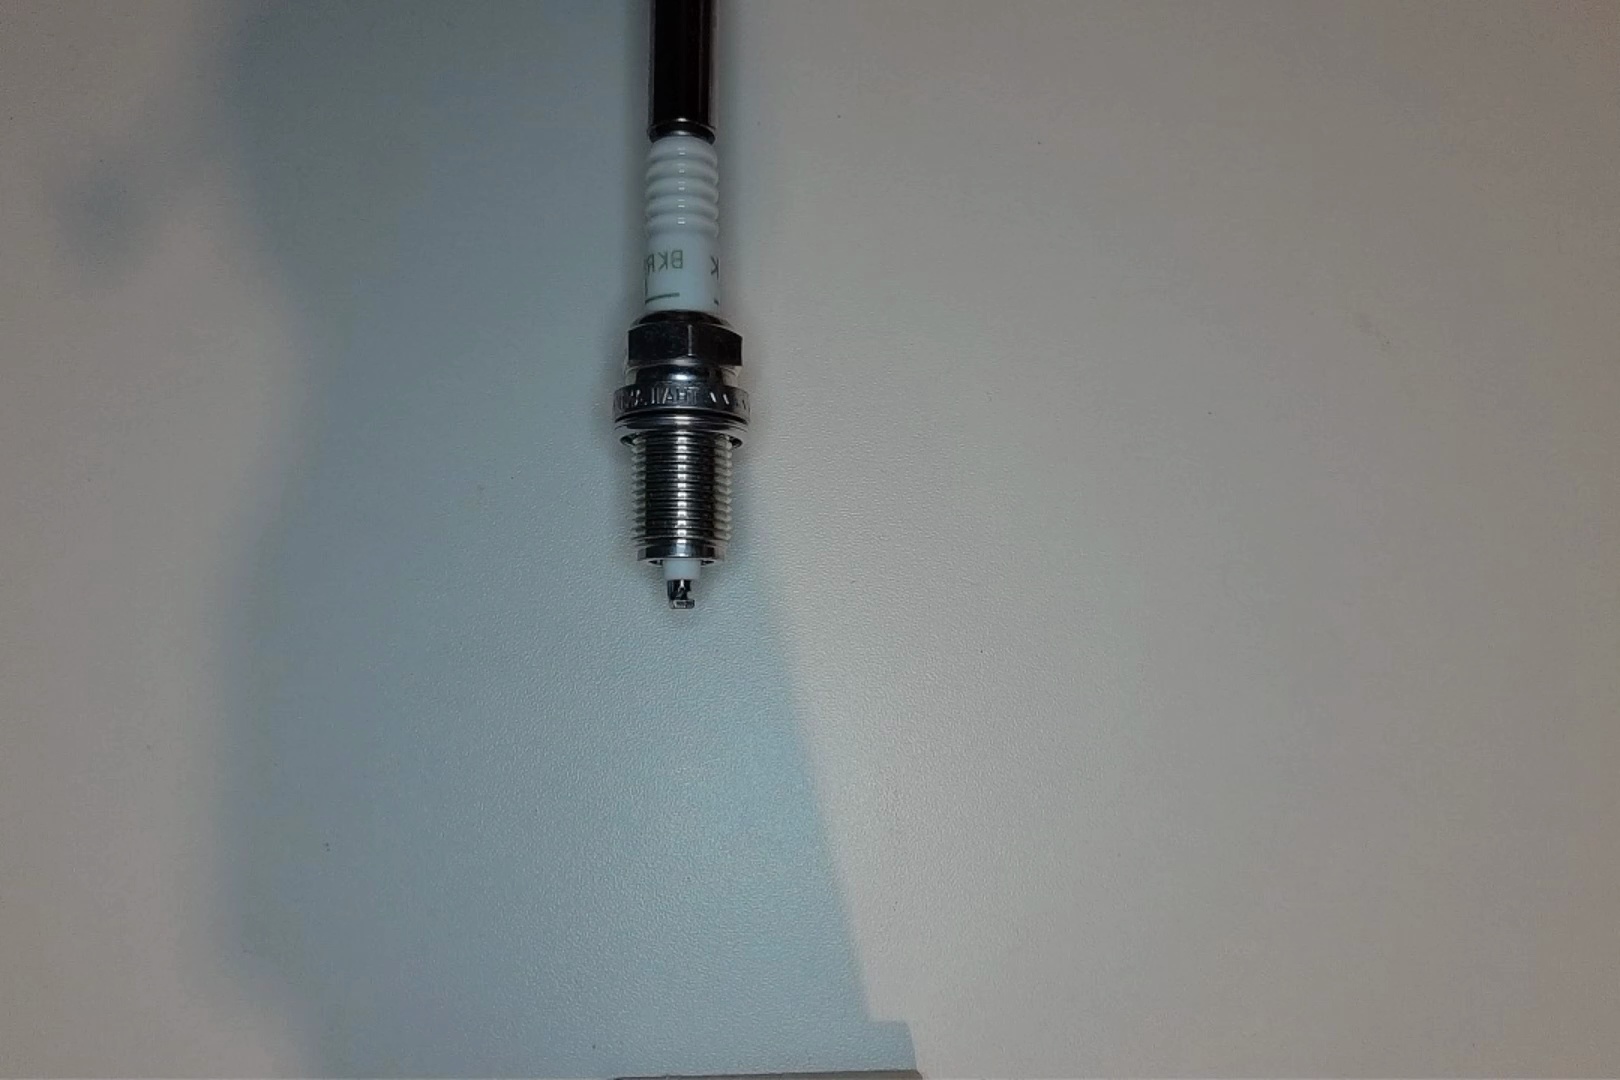
Label: normal